Question: I am writing a Blackjack program which at some point, calls a paintComponent() method to draw an image from a file. The picture is suppose to appear in a JPanel, but if I try to call the method on that 'JPanel-> style2b1.paintComponent(getGraphics())';
It doesn't work ('NullPointerException'), but that in itself doesn't surprise me. The only thing that I have tried and that didn't gave me any error was to simply write : 'paintComponent(getGraphics())';
But the image wasn't displayed either.
Like I said earlier I tried a bunch of different calls, with different things as parameters but it never gave positive results.
My class Windows
'''
package com;
import javax.imageio.ImageIO;
import javax.swing.*;
import java.awt.*;
import java.awt.event.ActionEvent;
import java.awt.event.ActionListener;
import java.io.File;
import java.io.IOException;
public class Windows extends JFrame{
JFrame test = new JFrame();
JLabel text = new JLabel("Welcome to Blackjack 21");
JLabel textAction = new JLabel("");
JLabel textBank = new JLabel("BANK");
JLabel textPlayer = new JLabel("PLAYER");
JPanel style = new JPanel();
JPanel style2 = new JPanel(new BorderLayout());
JPanel style2a = new JPanel(new BorderLayout());
JPanel style2a1 = new JPanel();
JPanel style2a2 = new JPanel();
JPanel style2b = new JPanel(new BorderLayout());
JPanel style2b1 = new JPanel();
JPanel style2b2 = new JPanel();
JPanel style3 = new JPanel();
JButton b1 = new JButton("Stand");
JButton b2 = new JButton("Hit");
JButton b3 = new JButton("Double");
JButton b4 = new JButton("Split");
JButton b5 = new JButton("Insurance");
Font font = new Font("Helvetica", 10, 20);
public Windows(){
style.setBackground(Color.BLACK);
style2.setBackground(Color.DARK_GRAY);
style2a.setBackground(Color.magenta);
style2a1.setBackground(Color.BLACK);
style2a2.setBackground(Color.DARK_GRAY);
style2b.setBackground(Color.magenta);
style2b1.setBackground(Color.DARK_GRAY);
style2b2.setBackground(Color.BLACK);
style3.setBackground(Color.BLACK);
style3.add(b1);
style3.add(b2);
style3.add(b3);
style3.add(b4);
style3.add(b5);
text.setForeground(Color.WHITE);
text.setFont(font);
style.add(text);
textAction.setForeground(Color.WHITE);
textAction.setFont(font);
style2.add(textAction);
textBank.setFont(font);
textBank.setForeground(Color.RED);
style2a1.add(textBank);
textPlayer.setForeground(Color.GREEN);
textPlayer.setFont(font);
style2b2.add(textPlayer);
style2b1.setSize(this.getWidth(), 300);
DrawPicture otaku = new DrawPicture();
b1.addActionListener(new ActionListener() {
@Override
public void actionPerformed(ActionEvent e) {
textAction.setText("You choose to stand. You won't receive any more cards.");
}
});
b2.addActionListener(new ActionListener() {
@Override
public void actionPerformed(ActionEvent e) {
textAction.setText("You choose to hit. You will receive another card");
//This is where I want to call my method
paintComponents(getGraphics());
}
});
b3.addActionListener(new ActionListener() {
@Override
public void actionPerformed(ActionEvent e) {
textAction.setText("You choose to double. You will receive one last card and you have to double your bet");
}
});
b4.addActionListener(new ActionListener() {
@Override
public void actionPerformed(ActionEvent e) {
textAction.setText("You choose to split. Each deck of card will be considered as individual, however you have to double your bet ");
}
});
b5.addActionListener(new ActionListener() {
@Override
public void actionPerformed(ActionEvent e) {
textAction.setText("You choose to raise an insurance. Please double your bet.");
}
});
test.add(style, BorderLayout.PAGE_START);
test.add(style2, BorderLayout.CENTER);
style2.add(style2a, BorderLayout.NORTH);
style2a.add(style2a1, BorderLayout.NORTH);
style2a.add(style2a2, BorderLayout.SOUTH);
style2.add(style2b, BorderLayout.SOUTH);
style2b.add(style2b1, BorderLayout.NORTH);
style2b.add(style2b2, BorderLayout.SOUTH);
test.add(style3, BorderLayout.PAGE_END);
test.setSize(1000, 1000);
test.setDefaultCloseOperation(JFrame.EXIT_ON_CLOSE);
test.setVisible(true);
test.setLocation(500, 0);
test.setResizable(false);
}
}
'''
My class DrawPicture
'''
package com;
import javax.imageio.ImageIO;
import javax.swing.*;
import java.awt.*;
import java.io.File;
import java.io.IOException;
public class DrawPicture extends JPanel {
File a = new File("C:\Users\km\Pictures\Cards\red_back.png");
public void paintComponents(Graphics g){
try {
Image testItOut = ImageIO.read(a);
g.drawImage(testItOut, 50, 300, this);
}catch(IOException e){
e.printStackTrace();
}
}
}
'''
My aim is to be able to display many pictures (then later regulate their size) in the JPanel style2a2 and JPanel style2b1. I don't know if I can put more than one element by JPanel but I haven't thought that far yet.

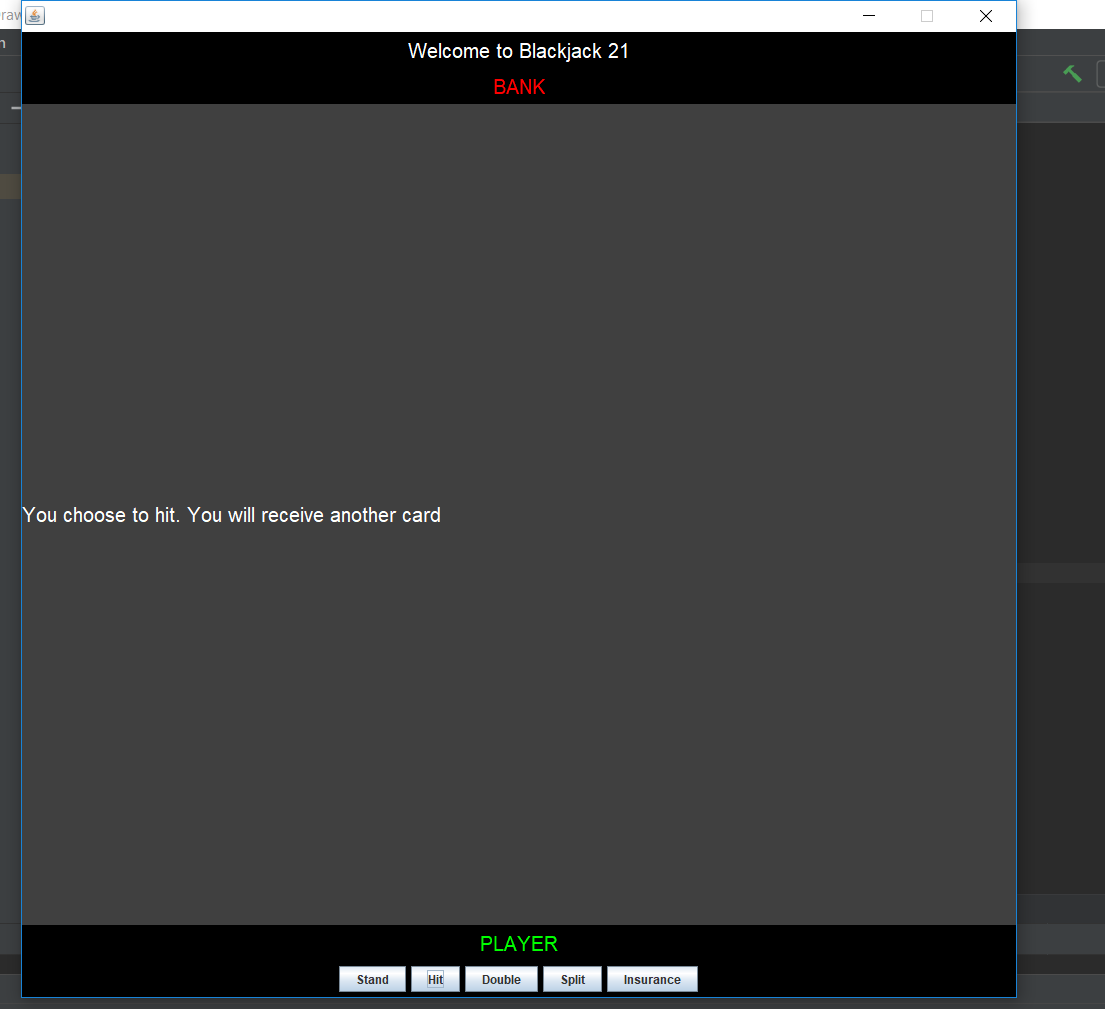
Answer: A (better defined with '@Override' to detect typos) is automatically called during (re)paints of the GUI. So they are , reacting. It is not intended to be called straight. Instead use one of the JComponent's 'repaint*' methods, either on the DrawPicture variable, or on the entire JFrame ('Windows').
'''
public class DrawPicture extends JPanel {
private Image testItOut;
// Access for setting an other image.
public void setImage(Image testItOut) {
this.testItOut = testItOut;
}
public Image getImage() {
return testItOut;
}
public DrawPicture() {
try {
File a = new File("C:\Users\km\Pictures\Cards\red_back.png");
testItOut = ImageIO.read(a);
} catch(IOException e) {
e.printStackTrace();
}
}
@Override
public void paintComponent(Graphics g) {
if (testItOut != null) {
g.drawImage(testItOut, 50, 300, this);
}
}
}
'''
For instance:
'''
b5.addActionListener(new ActionListener() {
@Override
public void actionPerformed(ActionEvent e) {
otaku.repaint(50L); // Repaint after 50 ms.
}
});
'''
This can be shortened with lambdas as:
'''
b5.addActionListener(e -> {
otaku.repaint(50L); // Repaint after 50 ms.
});
'''
or even
'''
b5.addActionListener(e -> otaku.repaint(50L));
'''
A bit more realistic:
'''
b5.addActionListener(e ->
SwingUtilities.invokeLater(() -> {
File imgFile = new File("C:\Users\km\Pictures\Cards\green_back.png");
Image img = ImageIO.read(imgFile);
otaku.setImage(img);
otaku.repaint(50L);
}));
'''
'invokeLater' makes the GUI behave more responsive when the code of the 'actionPerformed' would take longer (it does not block during the button press).